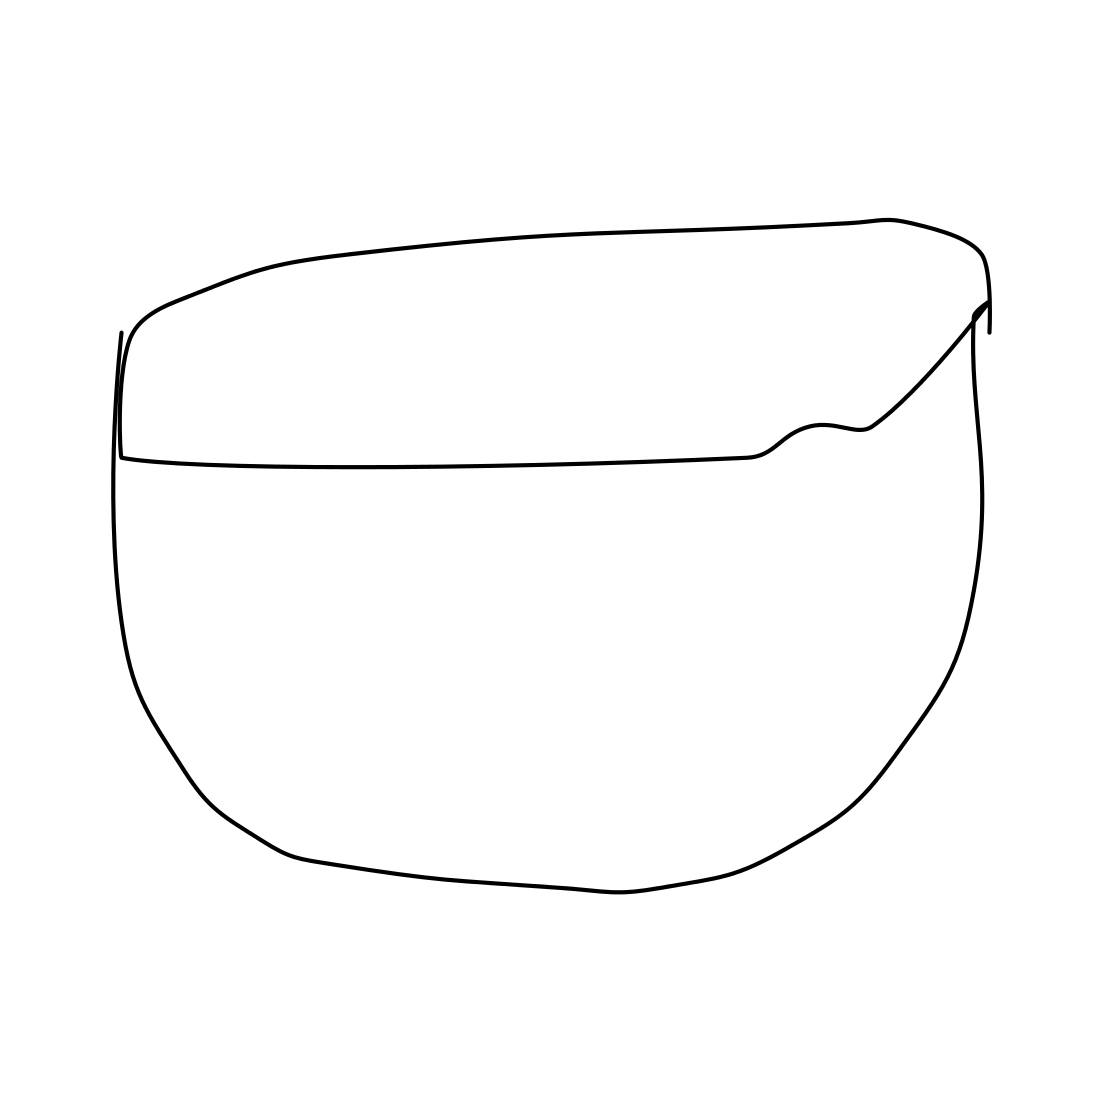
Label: bowl